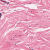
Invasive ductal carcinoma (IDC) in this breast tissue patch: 0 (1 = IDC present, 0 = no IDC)